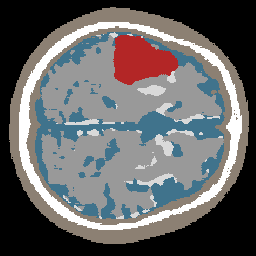
Label: lesion